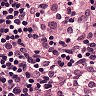
Metastatic tissue present: no